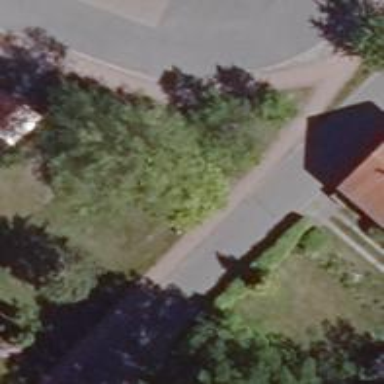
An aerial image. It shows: Smooth asphalt road in residential area.